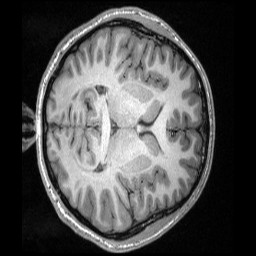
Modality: T1w
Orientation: axial
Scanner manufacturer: siemens
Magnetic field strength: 3 T
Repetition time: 2.3 s
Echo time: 0.00308 s